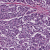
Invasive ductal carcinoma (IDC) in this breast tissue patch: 1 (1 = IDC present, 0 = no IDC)